Field crop: maize
Growth stage: 2
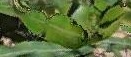
Species: maize